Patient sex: M
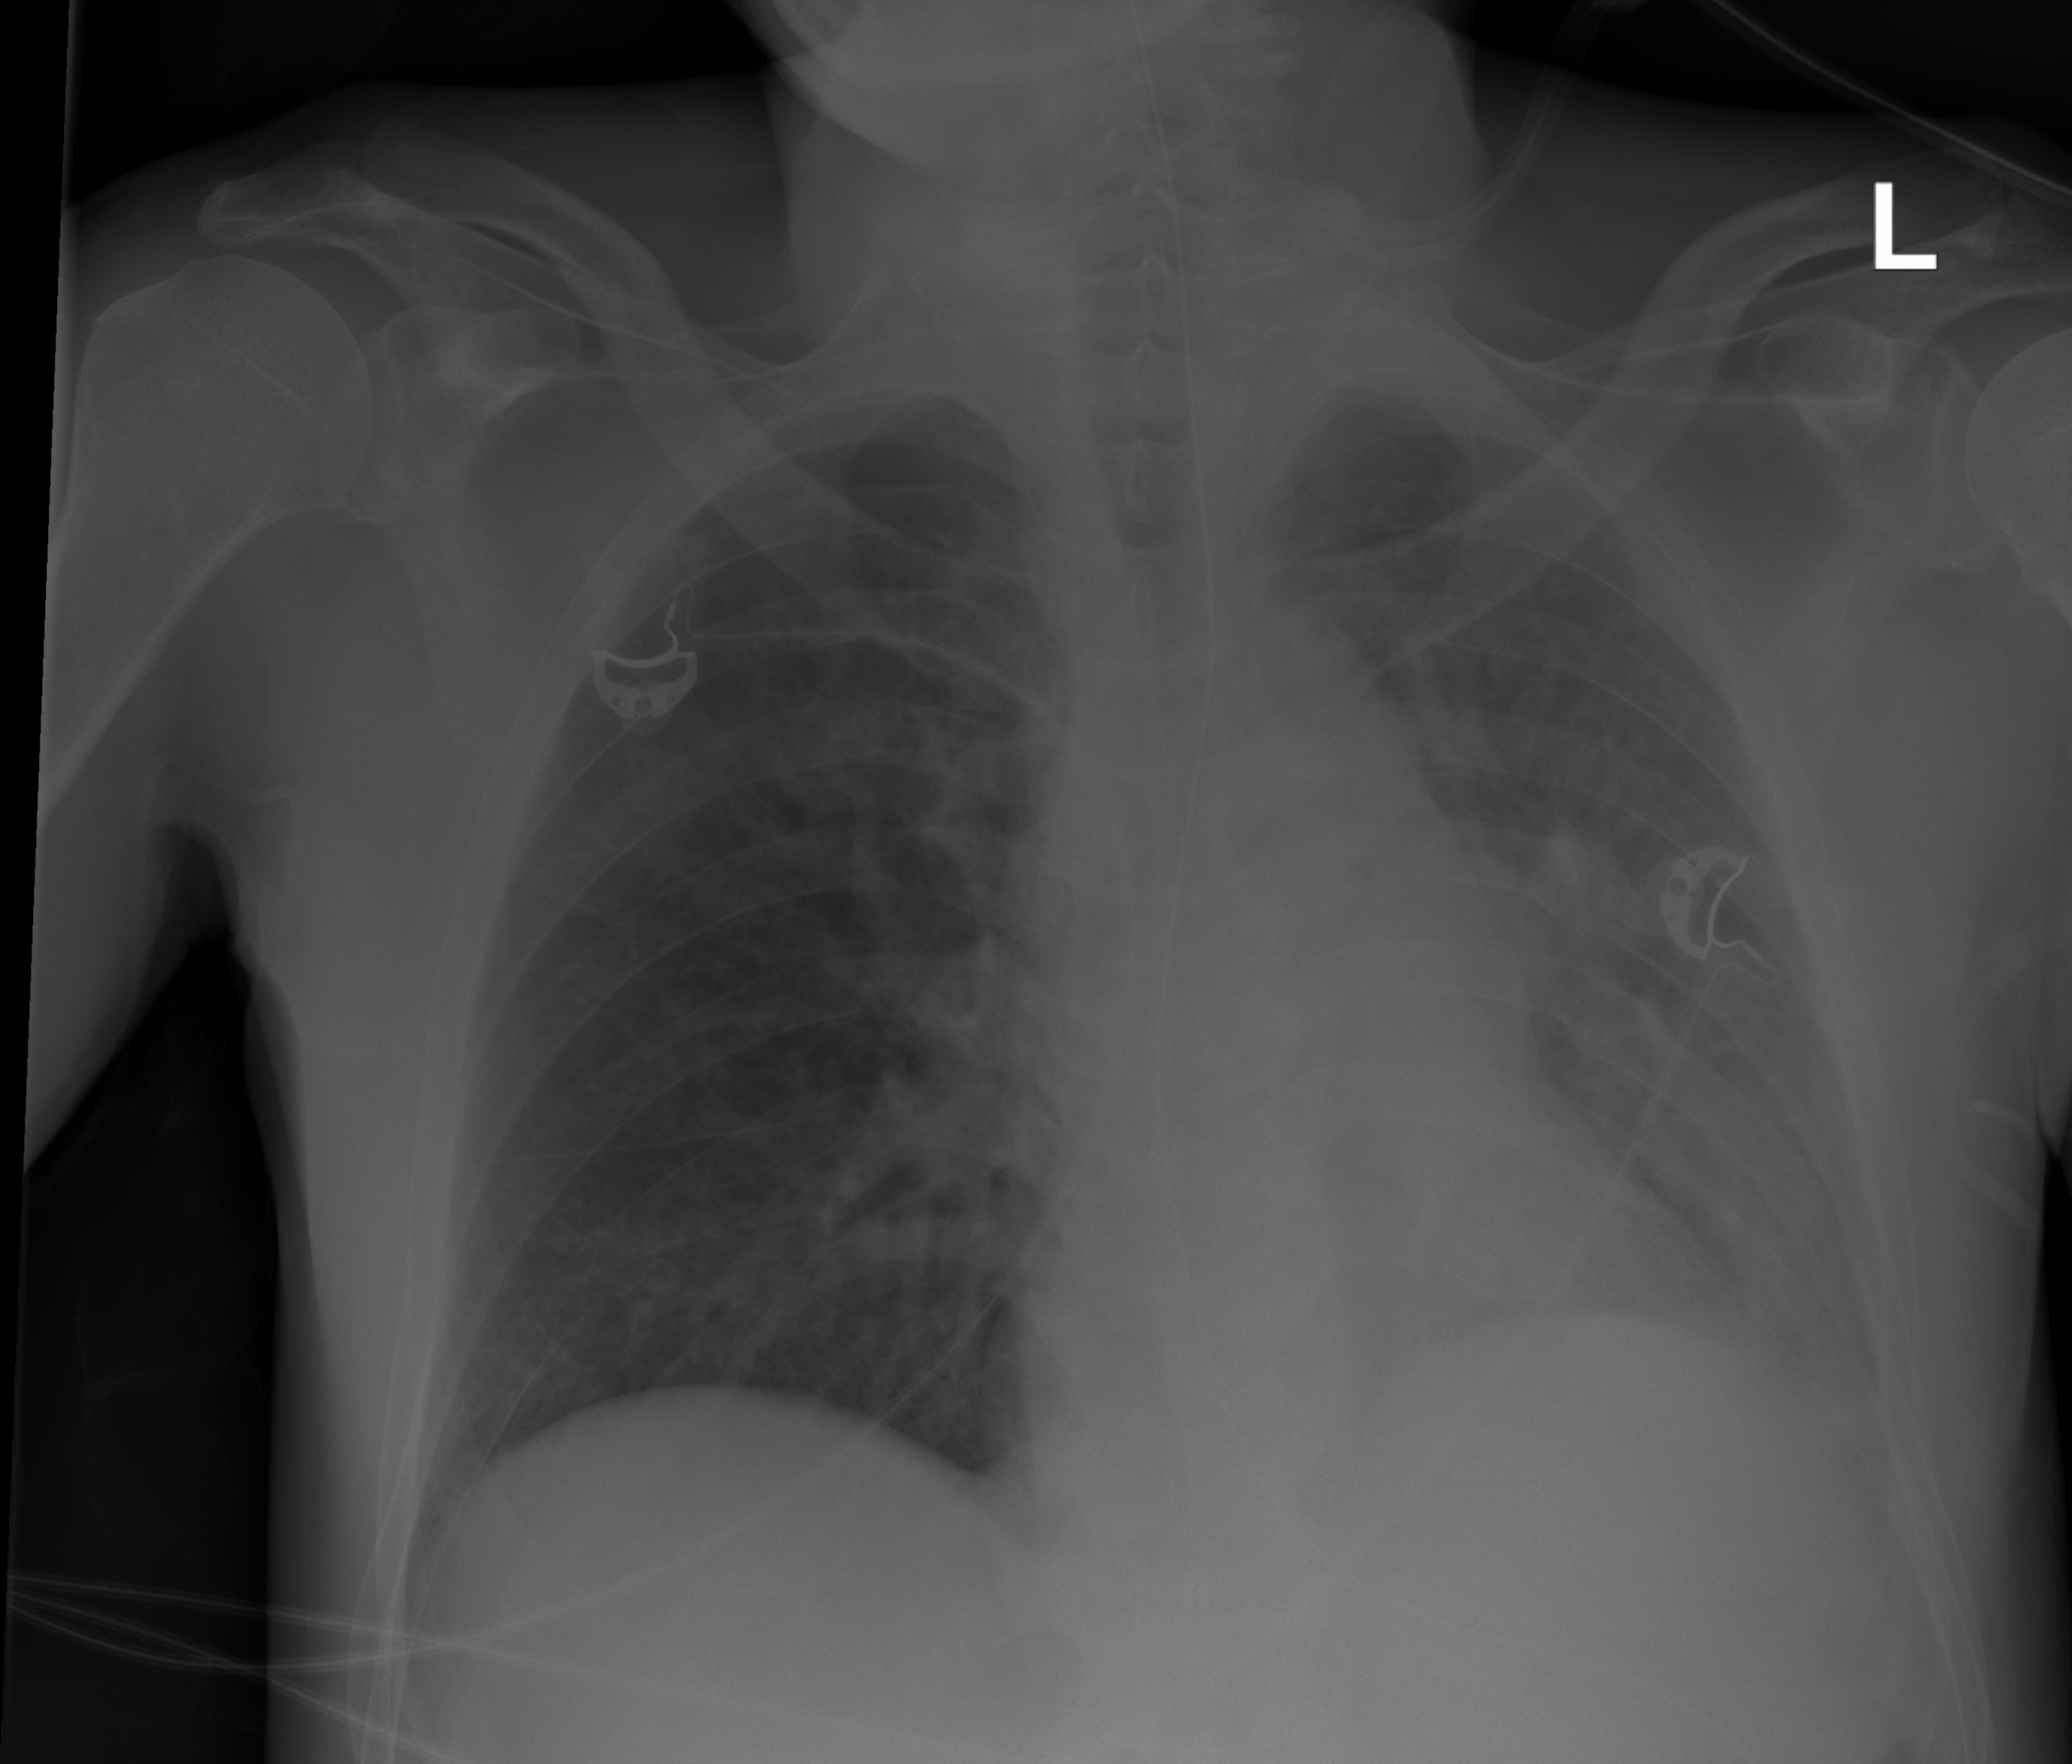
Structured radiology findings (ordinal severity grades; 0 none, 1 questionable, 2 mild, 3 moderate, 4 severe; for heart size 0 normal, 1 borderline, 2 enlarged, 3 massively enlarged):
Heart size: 0
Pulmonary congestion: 2
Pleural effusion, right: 0
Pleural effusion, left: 2
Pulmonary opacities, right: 0
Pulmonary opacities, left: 1
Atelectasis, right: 1
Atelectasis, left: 0